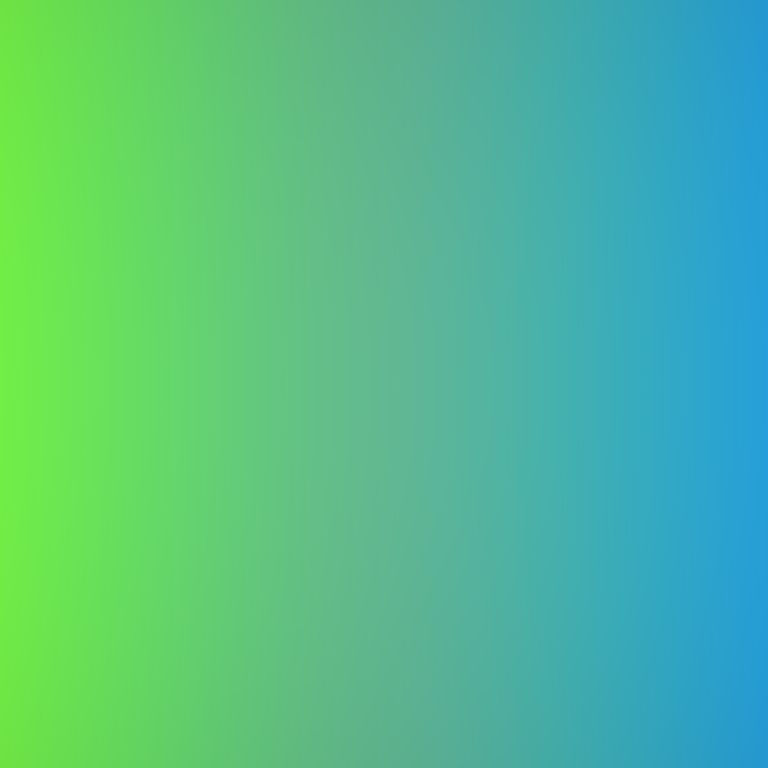
Abstract light effect, smooth gradient from vibrant green to cool blue, calm atmosphere, soft blend, no room, no furniture, no objects.